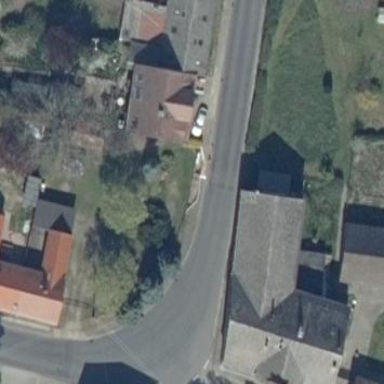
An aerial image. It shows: House with multiple parts.